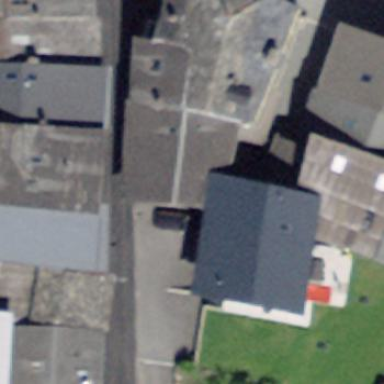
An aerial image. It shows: Terrace building.